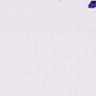
Metastatic tissue present: no